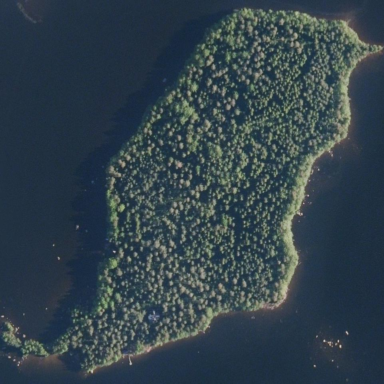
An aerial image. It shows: Islet surrounded by forest.